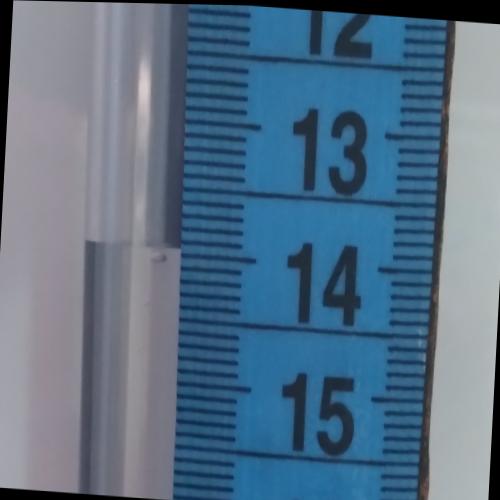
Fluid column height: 13.9 cm